Question: My quote generator creates an Excel document and I want to run a macro on it to just keep it's calculations. For some reason it says 'Number stored as text' when there are numbers. How can I change them to the number format using the macro? I have found out if I click once in the formula bar, the problem is solved too.
The code below is what I have now, but it won't solve the error.
'''
Range("A1:A" & LastRow).Select
Selection.NumberFormat = "0"
'''
Column A contains an amount (1, 2, 3, etc). I have another column with the same problem, but this contains a currency in EUR and has 2 decimal places.
'''
Range("I1:I" & LastRow).Select
Selection.NumberFormat = "0.00"
'''

Thanks for your help! :)
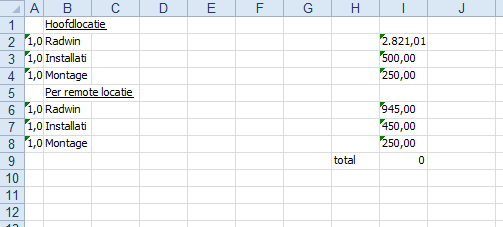
Answer: Tom,
There are 3 ways to solve this
) Go Back to your quote generator and see how it is saving the data to Excel Sheet and amend the code there
) : Highlight the Range and click on the exclamation mark next to the Green Triangle and click on "Convert to Number" See snapshot

) Use this code.
'''
Sub Sample()
Dim LastRow As Long, i As Long
LastRow = Sheets("Sheet1").Range("A" & Rows.Count).End(xlUp).Row
Sheets("Sheet1").Range("A1:A" & LastRow).NumberFormat = "0"
For i = 1 To LastRow
If Val(Sheets("Sheet1").Range("A" & i).Value) <> 0 Then _
Sheets("Sheet1").Range("A" & i).Formula = _
Val(Sheets("Sheet1").Range("A" & i).Value)
Next i
Dim temp As Double
LastRow = Sheets("Sheet1").Range("I" & Rows.Count).End(xlUp).Row
Sheets("Sheet1").Range("I1:I" & LastRow).NumberFormat = "\$#,##0.00"
For i = 1 To LastRow
If Val(Sheets("Sheet1").Range("I" & i).Value) <> 0 Then
temp = Sheets("Sheet1").Range("I" & i).Value
Sheets("Sheet1").Range("I" & i).ClearContents
Sheets("Sheet1").Range("I" & i).Value = temp
End If
Next i
End Sub
'''
Before and After snapshot attached

If you have different regional settings then you will have to take care of them appropriately.
For Example Dutch Belgium you have to use "," for a decimal. Please see snapshot.